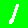
Digit: 1